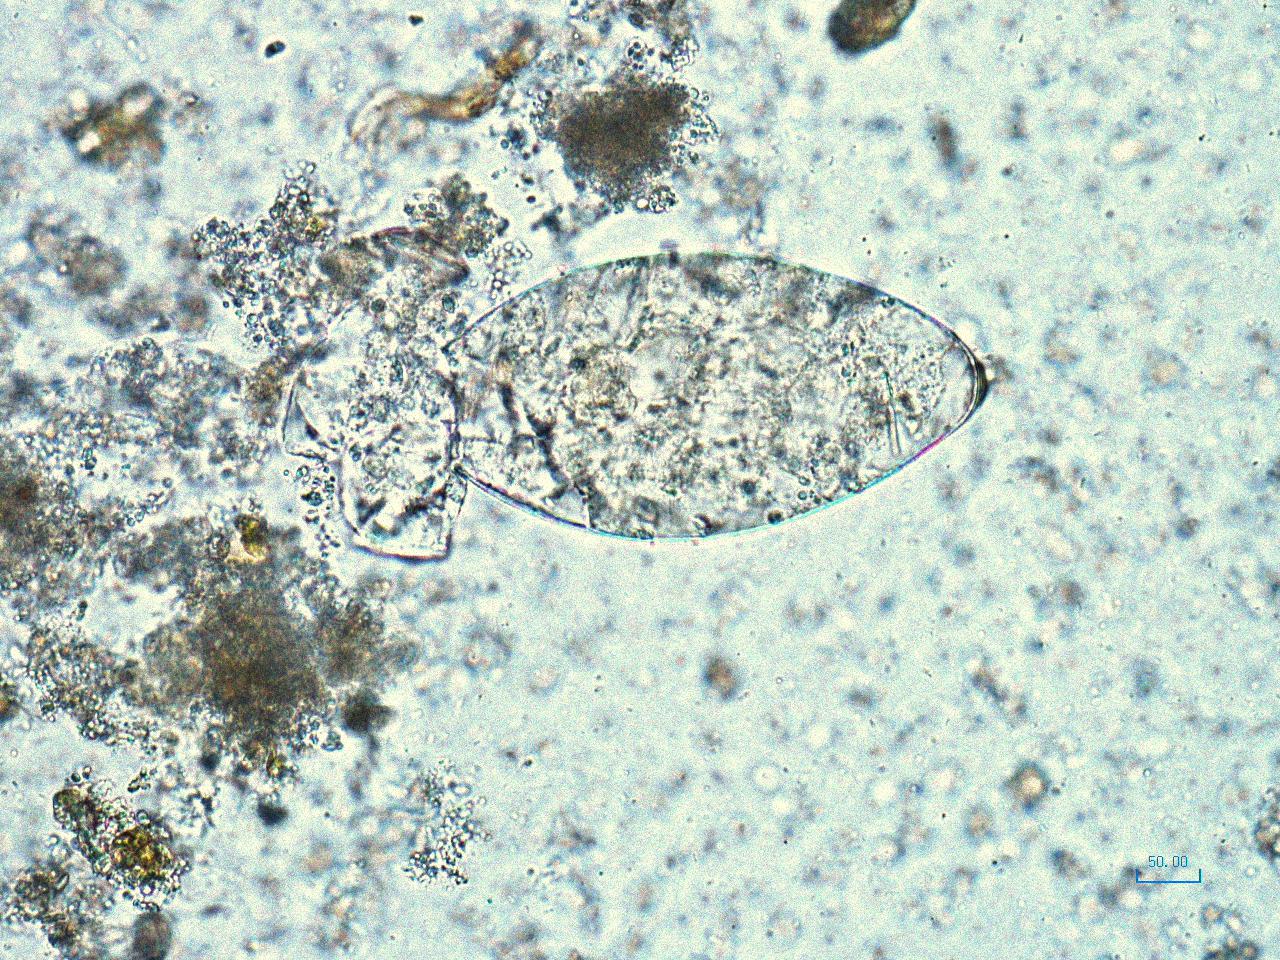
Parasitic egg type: Fasciolopsis buski